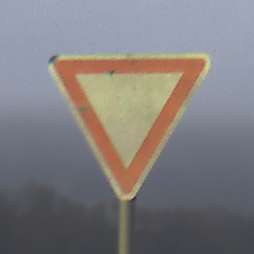
Verkehrszeichen: VorfahrtGewaehren
Umgebung: Outdoor, Suburban
Tageszeit: MorningAfternoon
Wetter: Overcast
Licht: Natural
Jahreszeit: NotSpecified
Kontrast: LowContrast